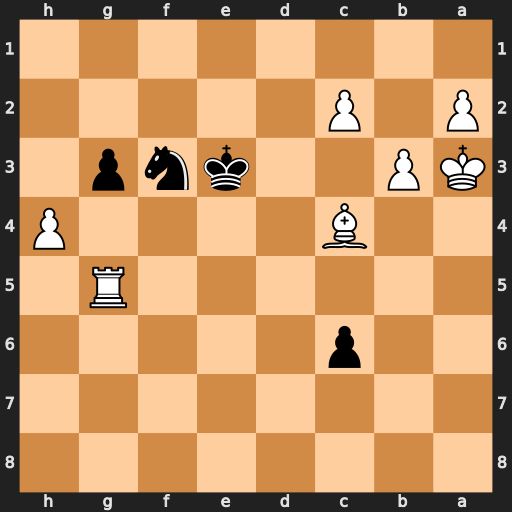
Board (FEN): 8/8/2p5/6R1/2B4P/KP2knp1/P1P5/8
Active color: b
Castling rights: -
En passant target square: -
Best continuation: Nxg5 hxg5 g2